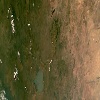
Label: land